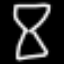
Label: hourglass